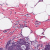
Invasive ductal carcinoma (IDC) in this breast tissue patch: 0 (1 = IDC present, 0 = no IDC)